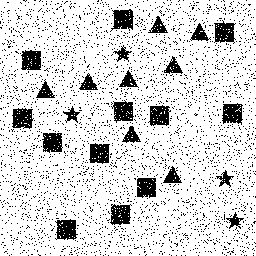
Squares: 12
Triangles: 8
Stars: 4
Total shapes: 24